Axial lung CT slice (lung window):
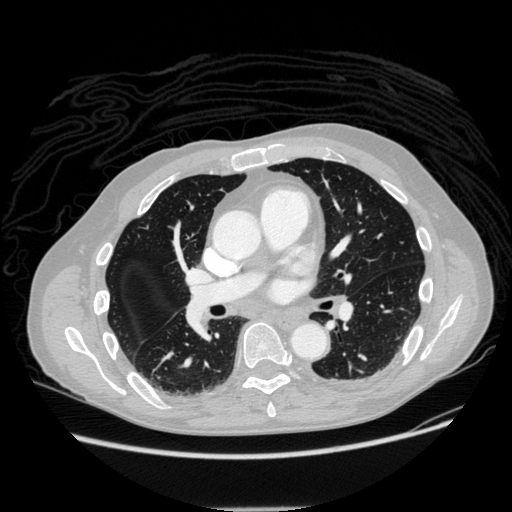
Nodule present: no